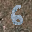
Label: 6